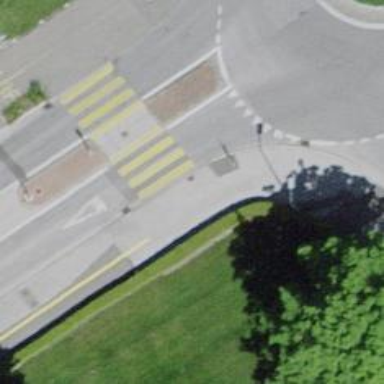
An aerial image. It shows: Uncontrolled zebra crossing with central island.